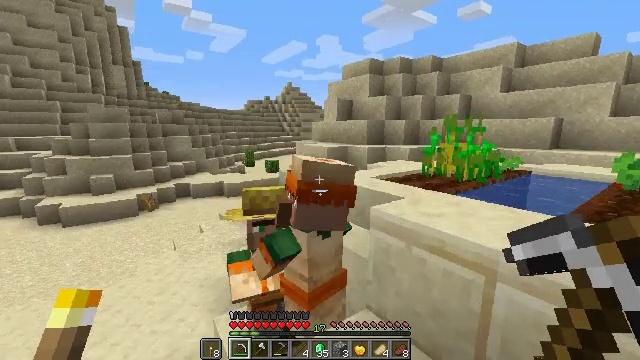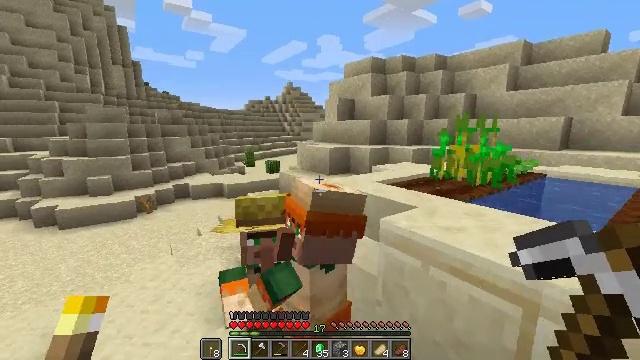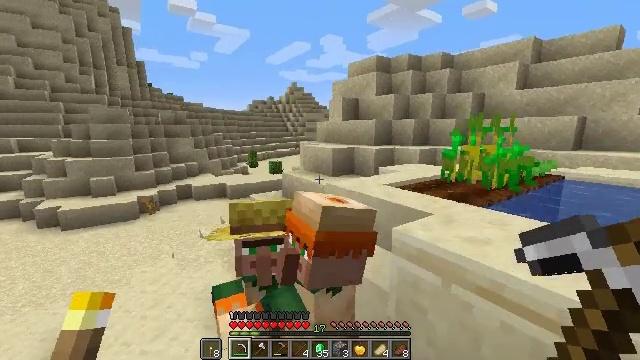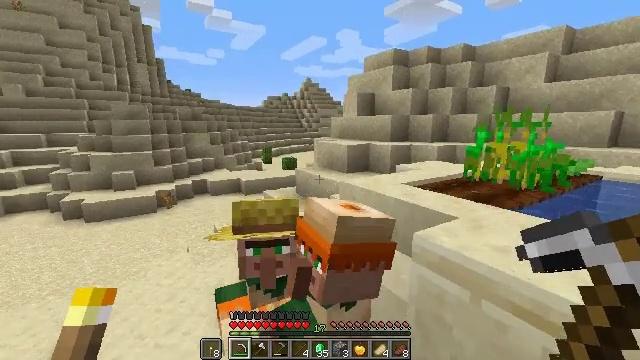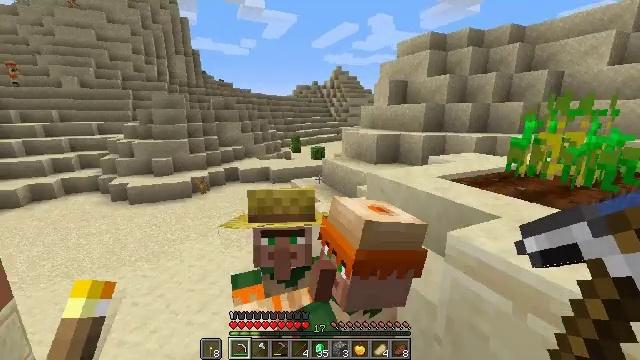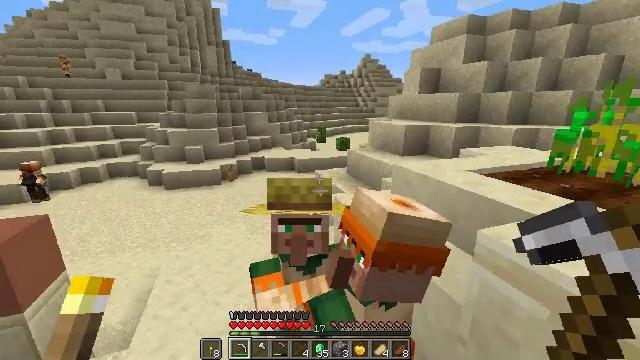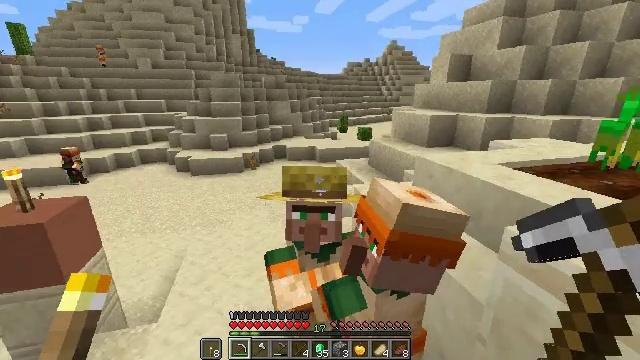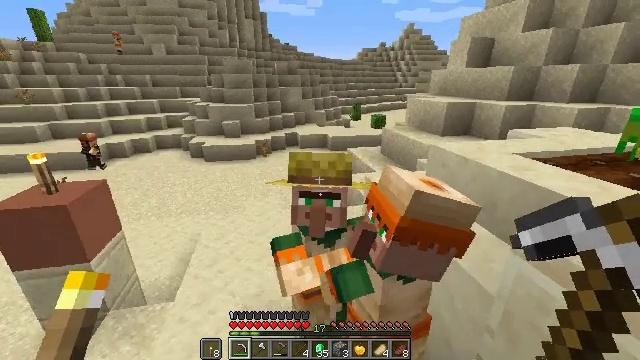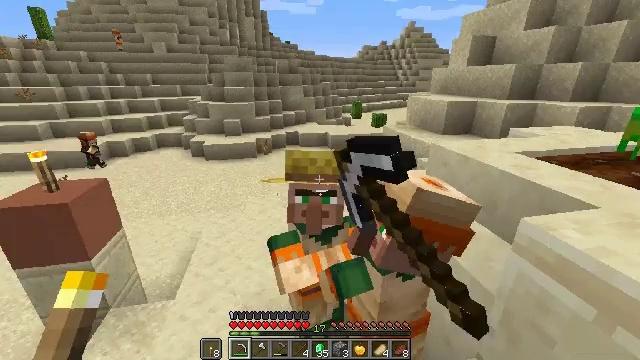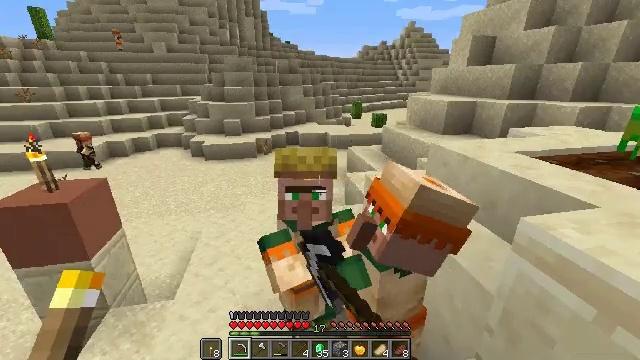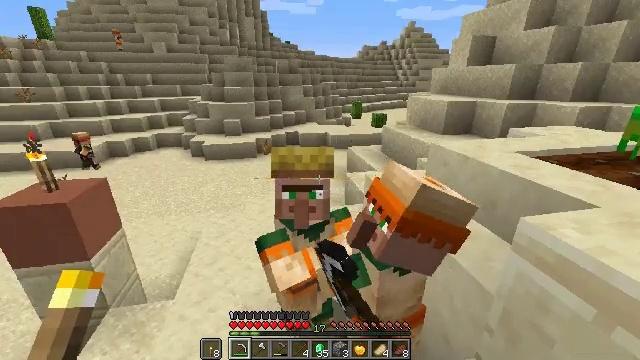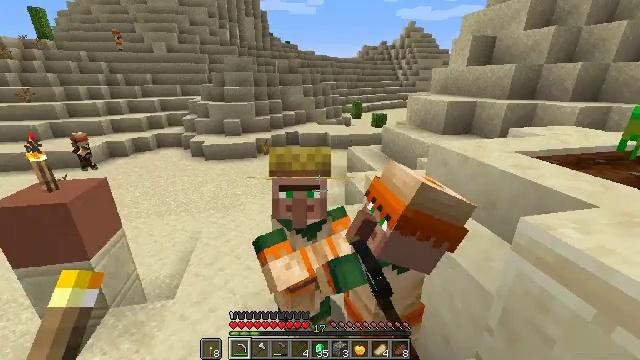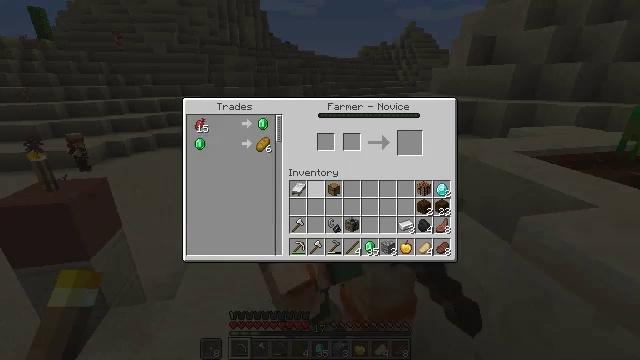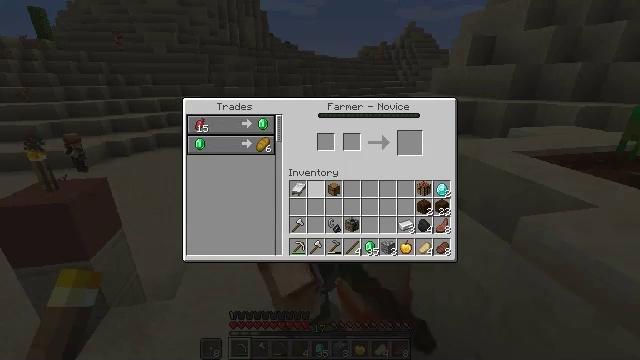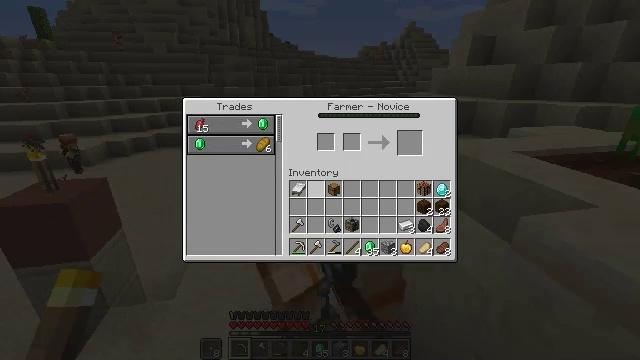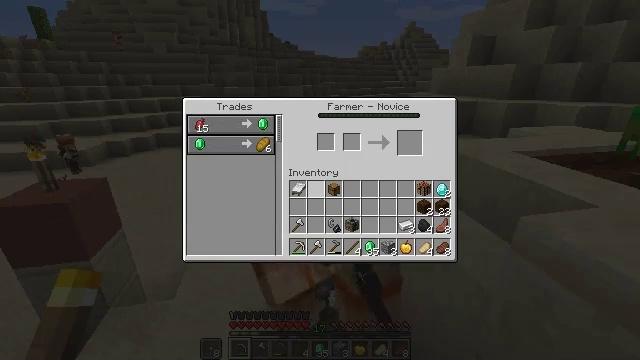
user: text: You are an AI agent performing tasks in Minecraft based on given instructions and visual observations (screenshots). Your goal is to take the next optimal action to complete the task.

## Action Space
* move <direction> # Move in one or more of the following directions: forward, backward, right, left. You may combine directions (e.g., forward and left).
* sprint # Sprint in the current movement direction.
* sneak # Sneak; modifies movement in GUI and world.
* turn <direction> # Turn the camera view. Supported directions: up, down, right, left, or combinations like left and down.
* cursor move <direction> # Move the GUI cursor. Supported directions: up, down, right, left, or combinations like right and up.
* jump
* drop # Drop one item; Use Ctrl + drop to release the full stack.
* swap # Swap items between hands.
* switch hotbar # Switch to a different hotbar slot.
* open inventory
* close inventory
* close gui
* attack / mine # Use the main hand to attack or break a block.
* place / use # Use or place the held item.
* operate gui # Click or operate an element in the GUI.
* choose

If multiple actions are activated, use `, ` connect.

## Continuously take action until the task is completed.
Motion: motion action
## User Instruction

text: Get the cartography table into your inventory.
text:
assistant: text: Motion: move forward
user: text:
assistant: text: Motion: move forward
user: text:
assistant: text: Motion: turn left
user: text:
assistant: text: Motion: turn left and down
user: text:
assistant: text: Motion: turn left and down
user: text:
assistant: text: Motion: turn left and down
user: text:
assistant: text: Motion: turn left and down, use / place
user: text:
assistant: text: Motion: use / place
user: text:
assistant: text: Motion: use / place
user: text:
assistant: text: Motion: use / place
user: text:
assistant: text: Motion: use / place
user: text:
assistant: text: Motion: choose, open gui
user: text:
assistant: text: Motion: no_op
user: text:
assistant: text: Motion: no_op
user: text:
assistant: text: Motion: no_op
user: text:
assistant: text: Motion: no_op
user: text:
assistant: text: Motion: no_op
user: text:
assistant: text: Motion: no_op
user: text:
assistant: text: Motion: no_op
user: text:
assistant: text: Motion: no_op
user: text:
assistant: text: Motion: no_op
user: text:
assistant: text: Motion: cursor move left and up
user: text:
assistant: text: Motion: cursor move left and up
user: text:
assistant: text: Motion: no_op
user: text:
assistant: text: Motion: no_op
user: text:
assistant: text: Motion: no_op
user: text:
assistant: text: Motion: no_op
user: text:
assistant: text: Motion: no_op
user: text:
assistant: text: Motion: no_op
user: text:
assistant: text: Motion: turn right, close gui